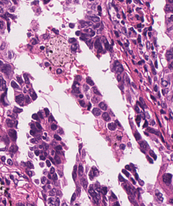
Tumor epithelial tissue: yes
Tumor-associated stroma tissue: yes
Normal tissue: no